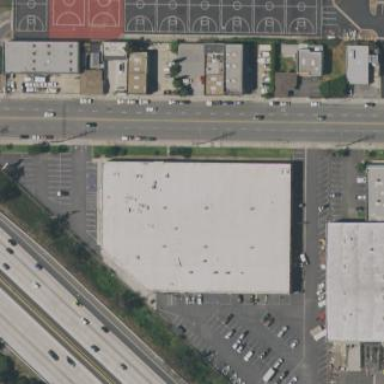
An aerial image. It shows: Commercial building.